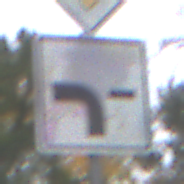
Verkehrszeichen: VerlaufVorfahrtsstrasse6
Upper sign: Vorfahrtsstrasse
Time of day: Midday
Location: Outdoor (Nature)
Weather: Overcast
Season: Autumn
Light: Natural